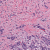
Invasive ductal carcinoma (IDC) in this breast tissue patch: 1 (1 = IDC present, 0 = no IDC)